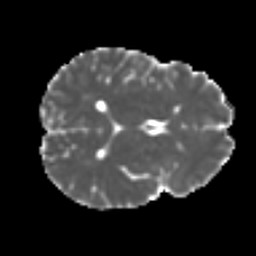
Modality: MD
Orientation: axial
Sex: male
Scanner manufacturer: ge
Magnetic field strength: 3 T
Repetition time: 7 s
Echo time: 0.08 s